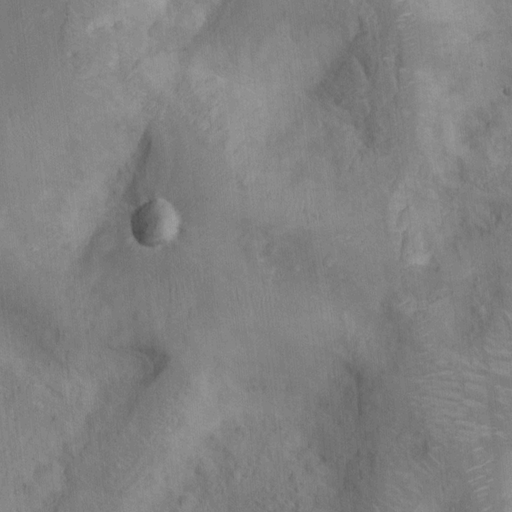
Classes present: Background, Cone